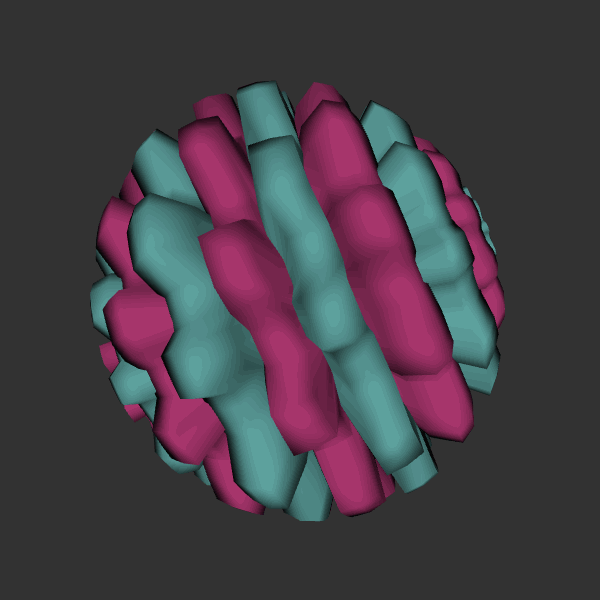
Background: dark